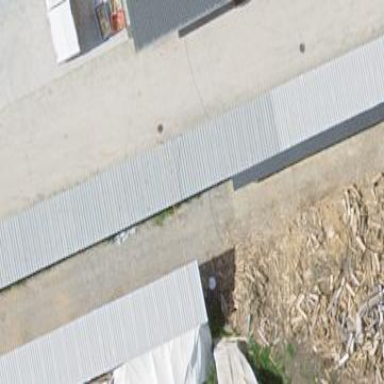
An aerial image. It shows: Hut.